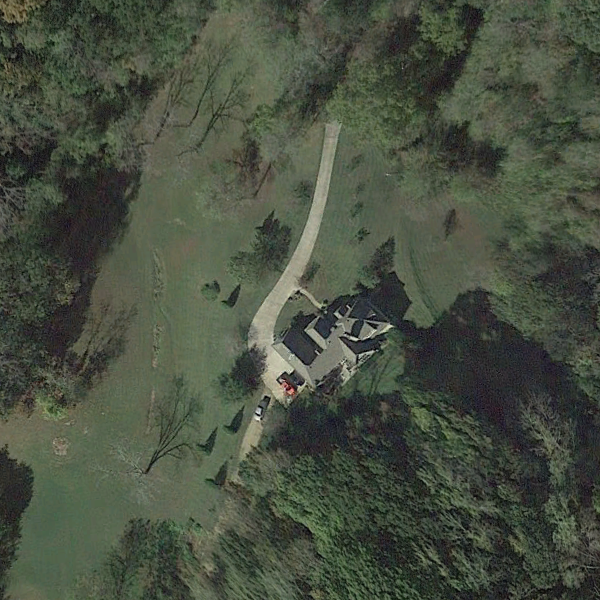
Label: SparseResidential